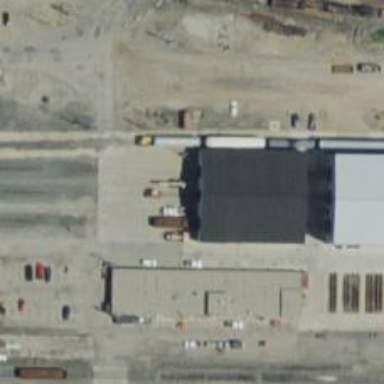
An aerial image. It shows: Railway yard in service.